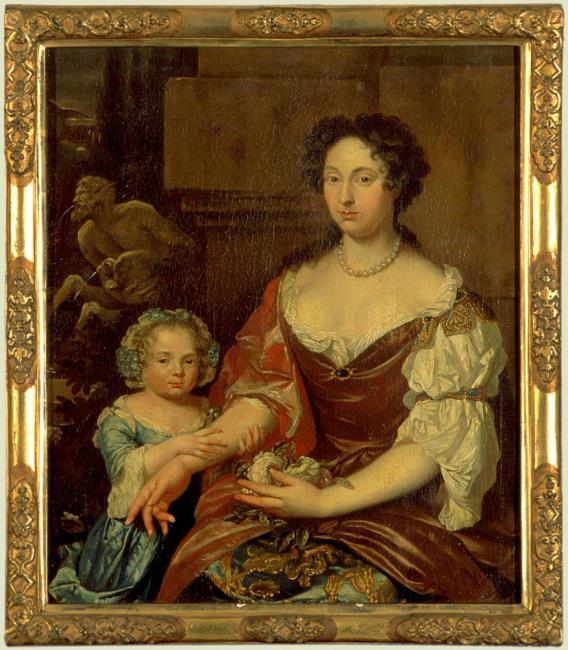
Title: Dubbelportret van Cornelia Quina (1652-1722) en haar dochter Adriana Louisa Wolters (1682-1703)
Artist: after Caspar Netscher
Earliest date: 1683
Latest date: 1699
Genre: painting
Keywords: double portrait, family portrait, woman's portrait, girl's portrait, mother, facing front, partly done up hair, pearl necklace, low neckline, brooch, flowers in the hand, mutche, forget-me-not, pilaster, background view of park landscape, fountain, dress